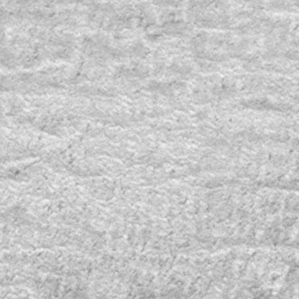
Label: frost